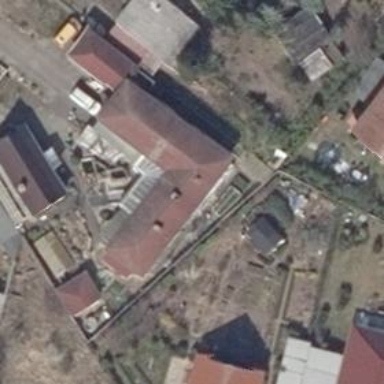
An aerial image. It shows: Building with gabled roof.